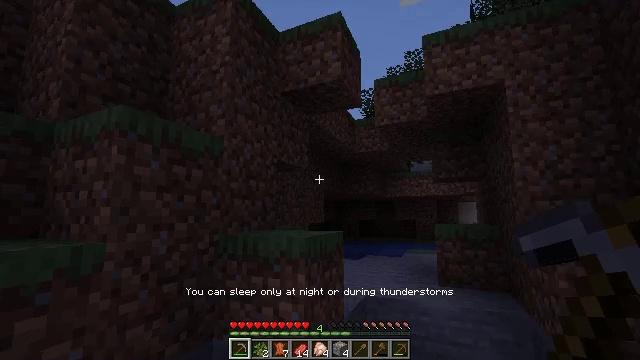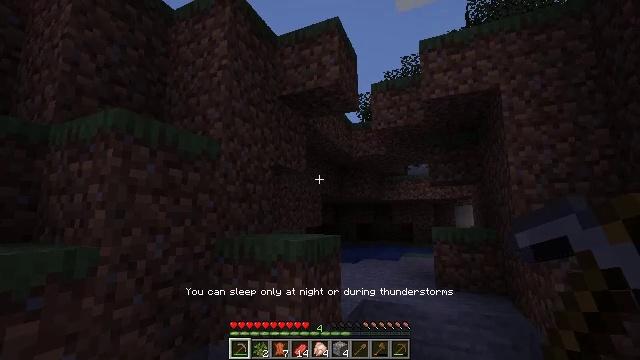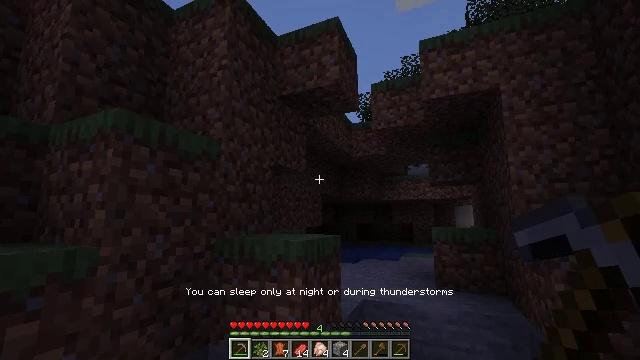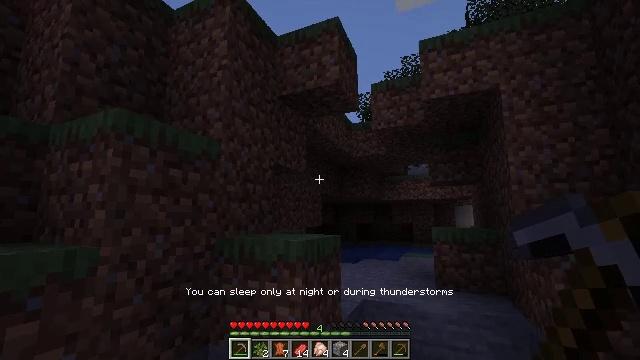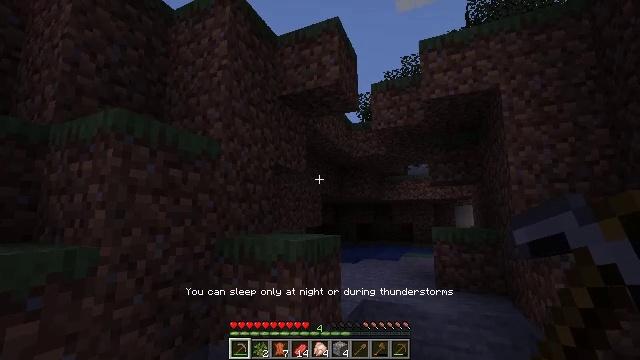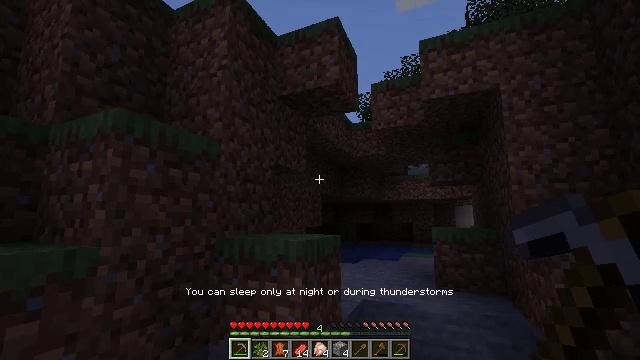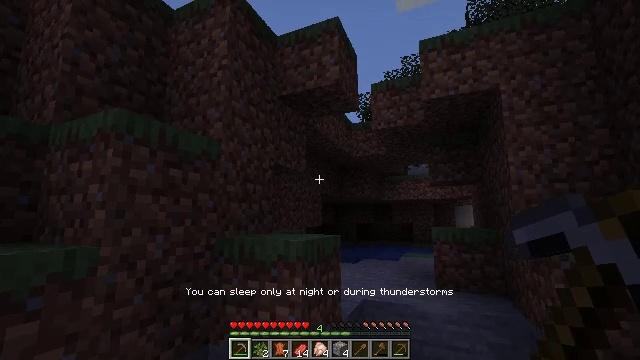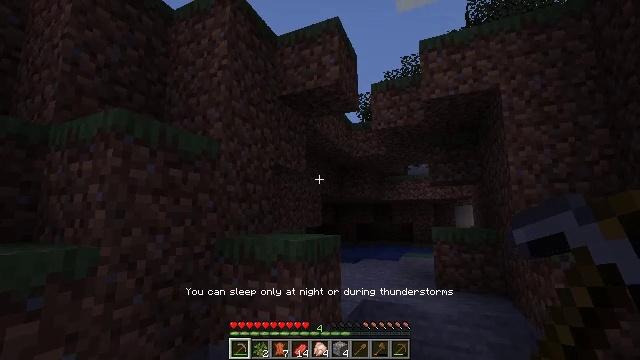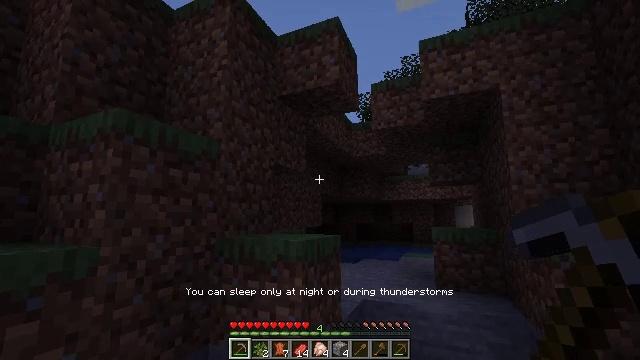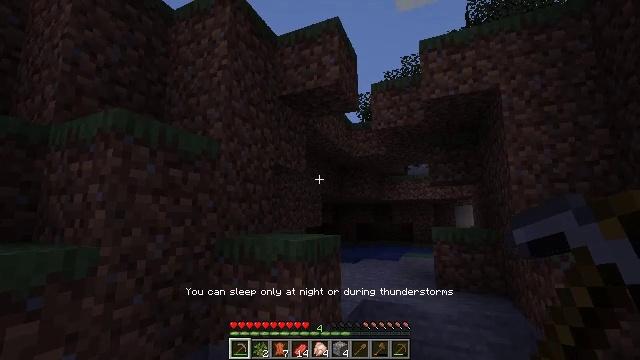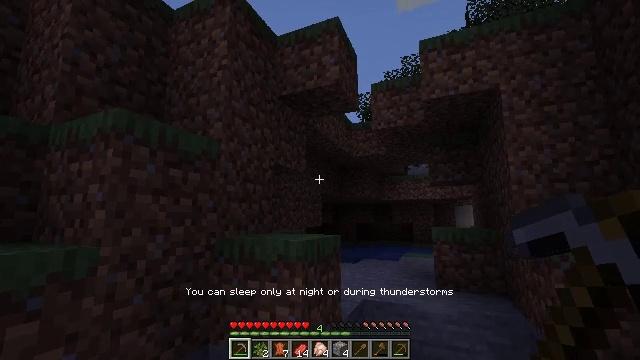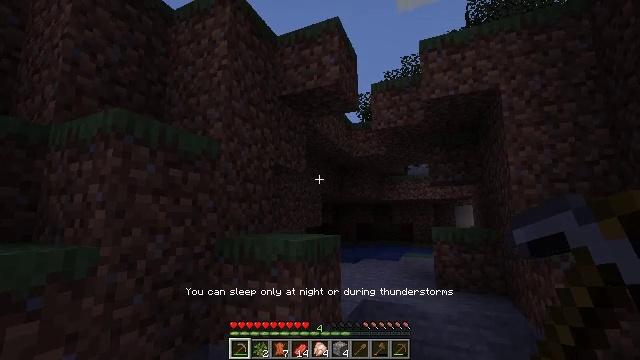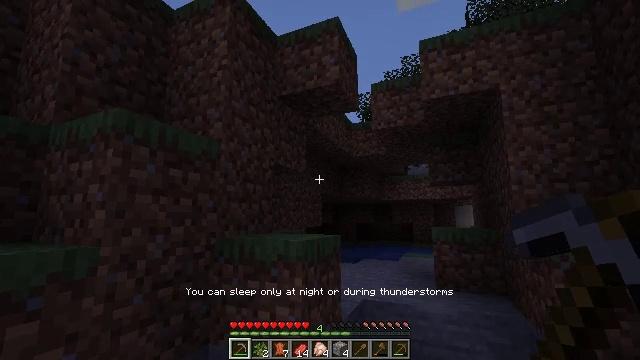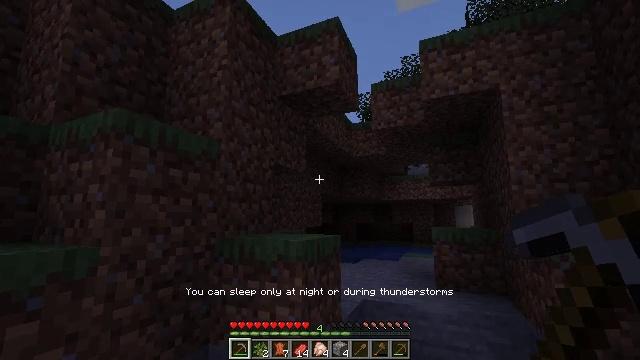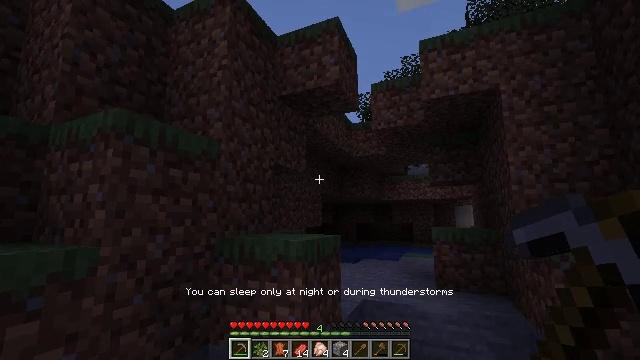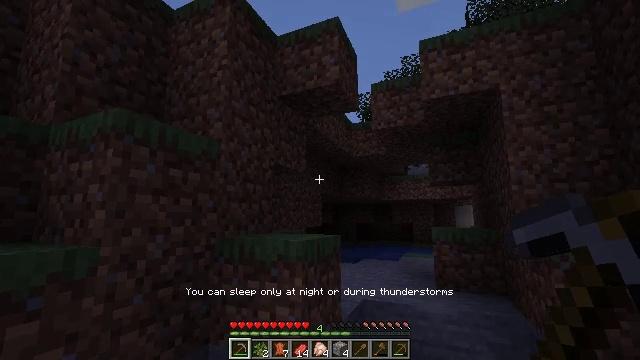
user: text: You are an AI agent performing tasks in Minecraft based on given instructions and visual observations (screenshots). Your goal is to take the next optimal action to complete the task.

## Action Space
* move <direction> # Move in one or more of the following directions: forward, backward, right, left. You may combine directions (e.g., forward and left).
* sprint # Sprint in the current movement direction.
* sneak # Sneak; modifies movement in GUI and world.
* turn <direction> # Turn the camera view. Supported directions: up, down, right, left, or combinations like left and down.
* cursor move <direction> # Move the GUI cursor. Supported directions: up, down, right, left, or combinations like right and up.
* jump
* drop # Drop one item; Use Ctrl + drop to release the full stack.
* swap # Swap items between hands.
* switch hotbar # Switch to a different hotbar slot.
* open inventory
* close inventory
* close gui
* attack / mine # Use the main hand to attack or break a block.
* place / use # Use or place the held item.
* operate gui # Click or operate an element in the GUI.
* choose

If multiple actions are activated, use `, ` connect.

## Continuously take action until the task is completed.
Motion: motion action
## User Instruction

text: Retrieve the white bed for later use.
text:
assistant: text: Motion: no_op
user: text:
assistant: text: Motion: no_op
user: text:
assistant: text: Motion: no_op
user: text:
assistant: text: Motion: no_op
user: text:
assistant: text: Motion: no_op
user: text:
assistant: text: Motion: no_op
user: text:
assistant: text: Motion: no_op
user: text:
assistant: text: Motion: no_op
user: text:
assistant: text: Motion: no_op
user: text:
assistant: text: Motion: no_op
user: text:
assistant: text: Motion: no_op
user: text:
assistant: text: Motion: no_op
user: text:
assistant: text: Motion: no_op
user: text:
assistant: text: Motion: no_op
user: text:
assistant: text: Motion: no_op
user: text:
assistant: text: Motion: no_op
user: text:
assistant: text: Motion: turn down
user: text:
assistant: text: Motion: turn left and down
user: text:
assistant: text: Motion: turn left and down
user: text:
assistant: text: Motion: turn left and up
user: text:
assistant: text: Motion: turn left and up
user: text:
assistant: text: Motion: turn left and up
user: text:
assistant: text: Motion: turn left and up
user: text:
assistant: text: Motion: no_op
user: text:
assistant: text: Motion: no_op
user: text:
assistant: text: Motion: no_op
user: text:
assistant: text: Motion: no_op
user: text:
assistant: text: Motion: no_op
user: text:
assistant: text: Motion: no_op
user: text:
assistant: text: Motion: no_op